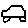
Label: car